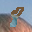
Label: 8